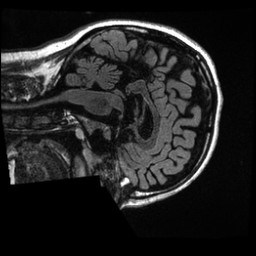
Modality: T1w
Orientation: sagittal
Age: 24
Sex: female